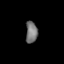
Tissue: prostate
Cell type: T cells
Senescence score: 0.7744
Nuclear area (px): 251
Mean DAPI intensity: 115.876